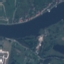
Land use / land cover class: River